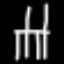
Label: chair